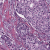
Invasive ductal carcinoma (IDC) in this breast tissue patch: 0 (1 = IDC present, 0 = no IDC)